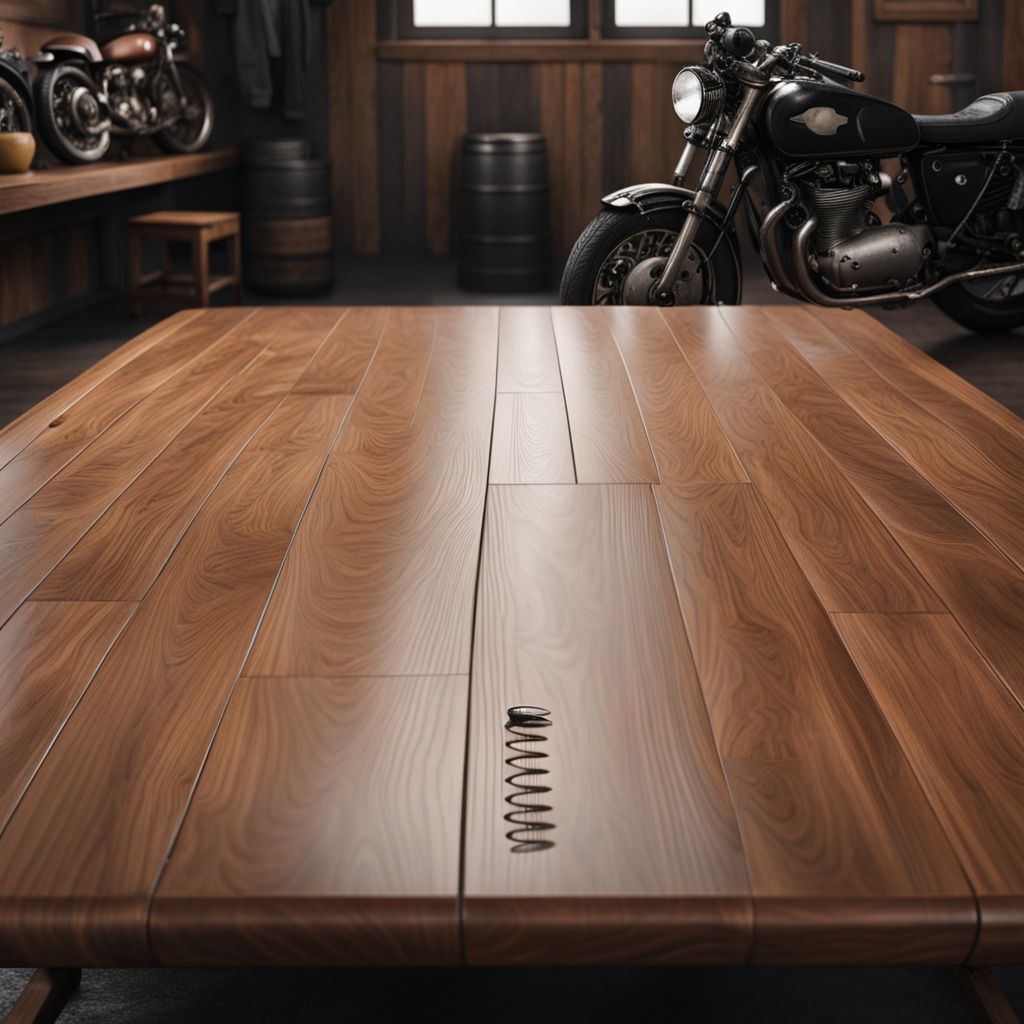
A coiled metal spring is lying on the wooden table in a vintage motorcycle garage.